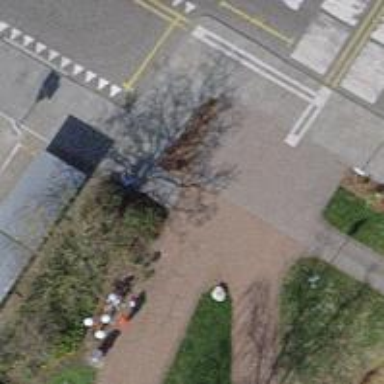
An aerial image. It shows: Asphalt footway.